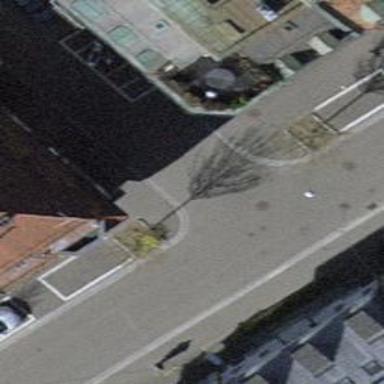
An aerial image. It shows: Asphalt footpath with unmarked crossing.